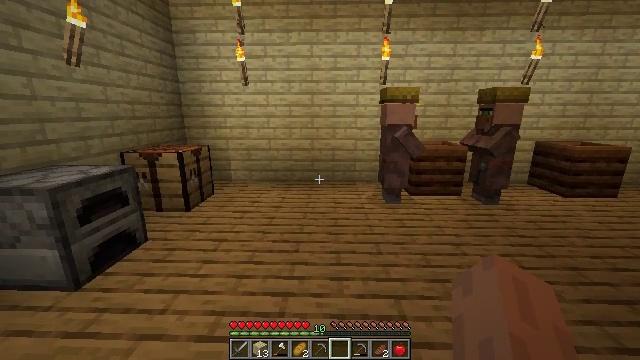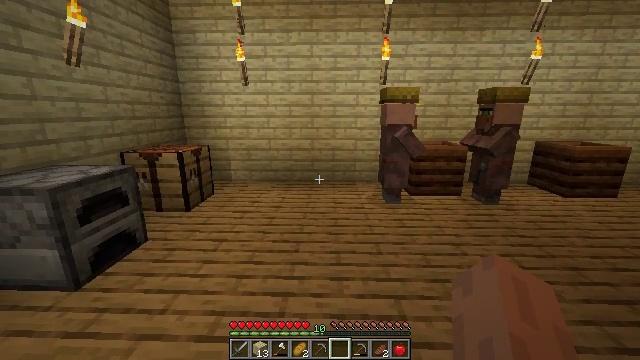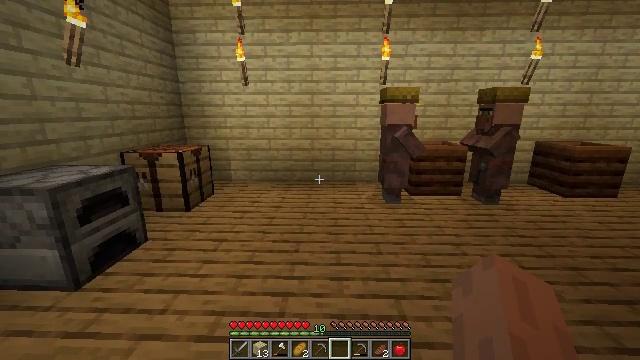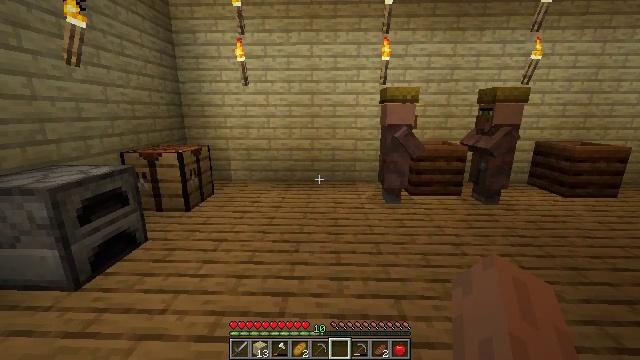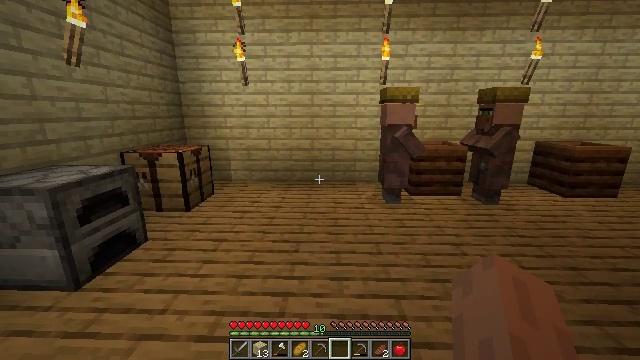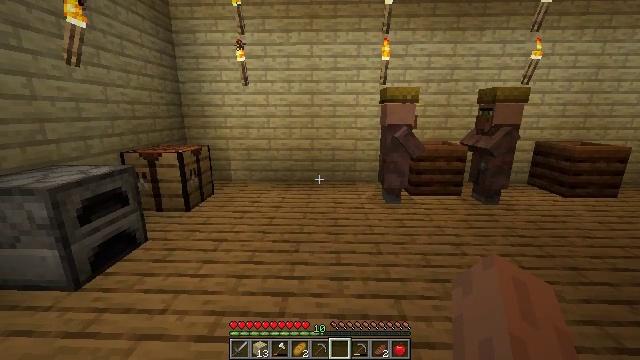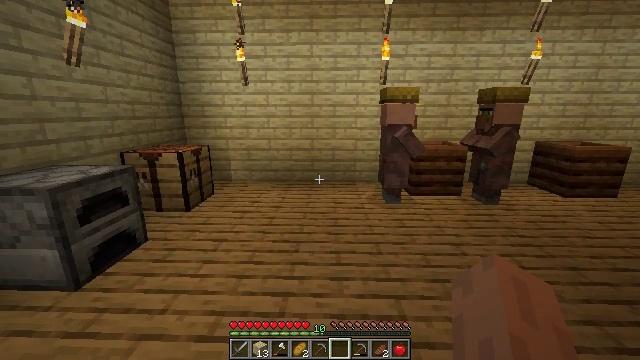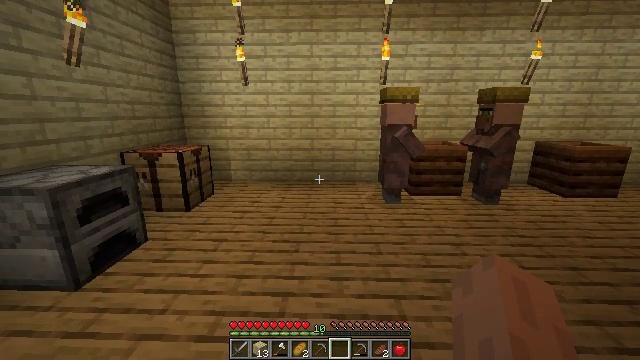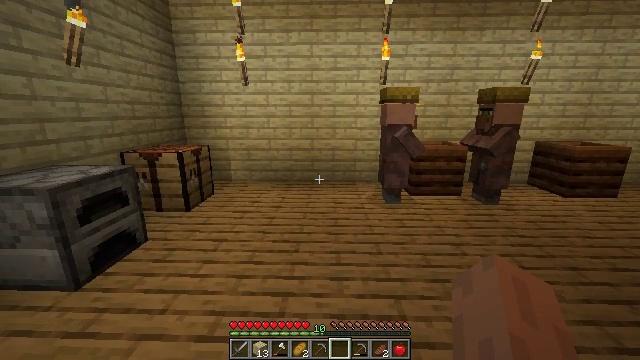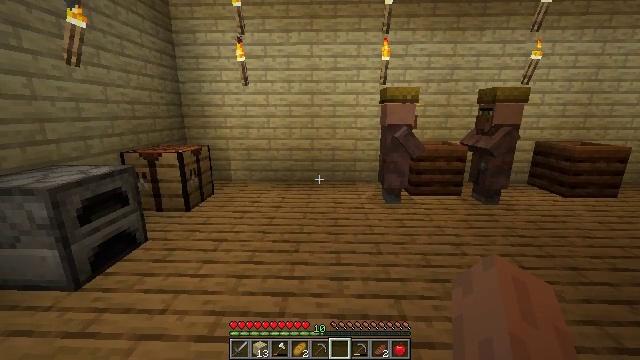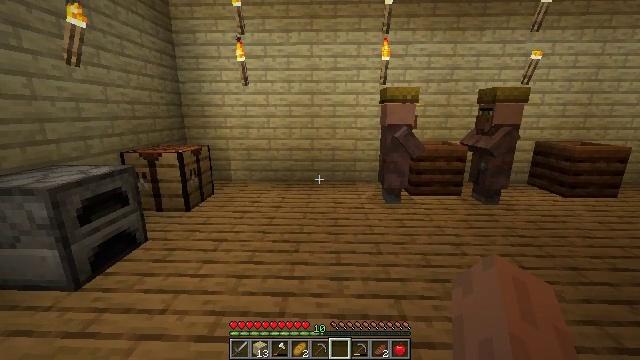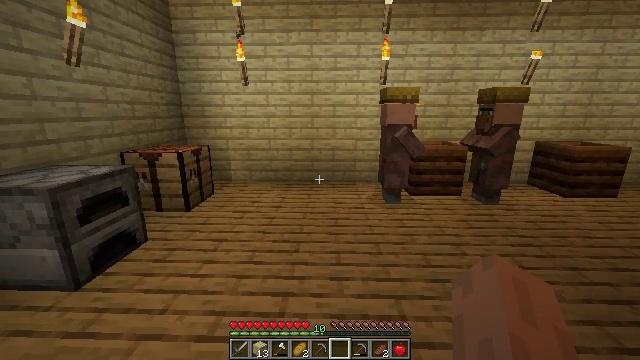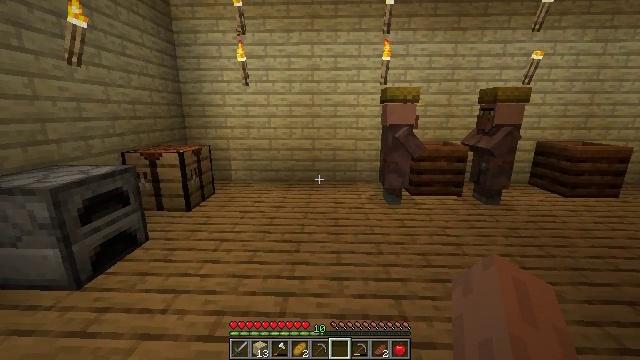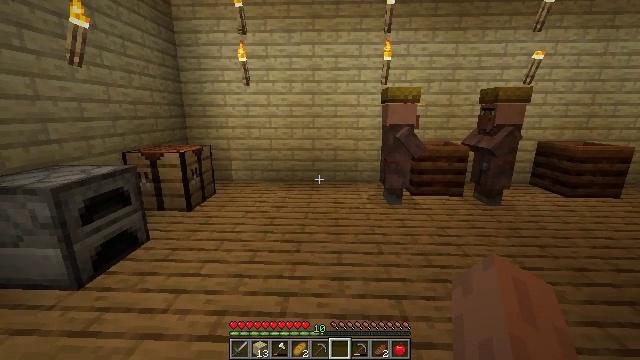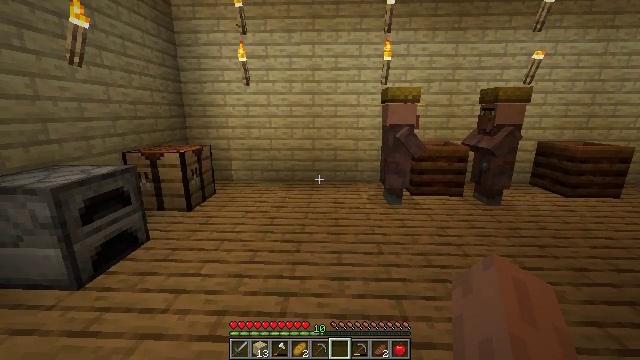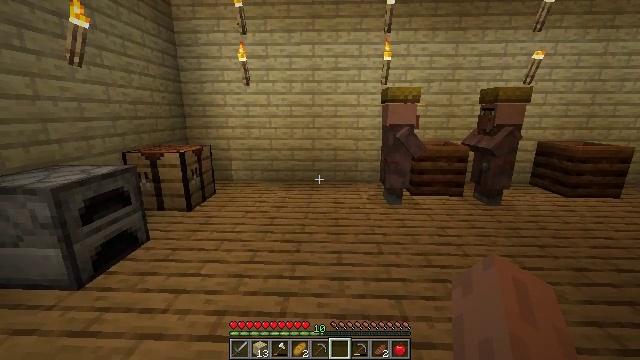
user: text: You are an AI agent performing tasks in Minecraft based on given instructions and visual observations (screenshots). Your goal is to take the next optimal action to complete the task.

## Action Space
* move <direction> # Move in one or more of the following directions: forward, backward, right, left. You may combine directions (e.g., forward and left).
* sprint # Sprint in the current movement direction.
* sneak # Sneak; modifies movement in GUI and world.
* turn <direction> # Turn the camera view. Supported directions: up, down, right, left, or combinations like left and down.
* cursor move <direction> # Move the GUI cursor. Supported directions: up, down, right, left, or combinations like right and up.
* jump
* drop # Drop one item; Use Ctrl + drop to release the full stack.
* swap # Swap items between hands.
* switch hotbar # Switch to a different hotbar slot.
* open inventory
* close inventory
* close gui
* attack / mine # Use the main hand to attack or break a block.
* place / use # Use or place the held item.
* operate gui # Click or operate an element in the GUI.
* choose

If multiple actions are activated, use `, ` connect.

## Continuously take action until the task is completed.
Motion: motion action
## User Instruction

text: Combine iron ingots to craft shears.
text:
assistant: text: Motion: no_op
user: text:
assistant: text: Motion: no_op
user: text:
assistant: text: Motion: no_op
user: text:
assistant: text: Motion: no_op
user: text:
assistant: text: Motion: no_op
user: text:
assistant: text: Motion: no_op
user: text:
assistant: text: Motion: no_op
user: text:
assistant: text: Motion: no_op
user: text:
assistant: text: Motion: no_op
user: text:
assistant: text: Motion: no_op
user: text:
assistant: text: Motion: no_op
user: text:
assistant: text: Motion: no_op
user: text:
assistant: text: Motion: no_op
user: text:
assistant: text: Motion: no_op
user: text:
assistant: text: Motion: no_op
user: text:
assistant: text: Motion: no_op
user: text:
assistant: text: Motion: no_op
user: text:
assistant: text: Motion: no_op
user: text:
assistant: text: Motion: no_op
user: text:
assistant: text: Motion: no_op
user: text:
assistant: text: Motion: no_op
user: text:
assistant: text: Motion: no_op
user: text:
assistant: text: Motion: no_op
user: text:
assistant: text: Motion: no_op
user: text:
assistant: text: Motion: no_op
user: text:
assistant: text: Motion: no_op
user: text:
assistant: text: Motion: no_op
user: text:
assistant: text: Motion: no_op
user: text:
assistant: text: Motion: no_op
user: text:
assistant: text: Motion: no_op